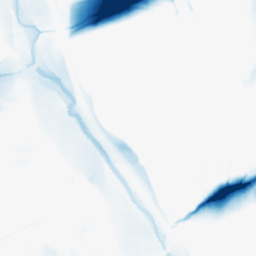
Category: morphological
Decomposition family: morphological_square
Decomposition parameters: operation: closing
size: 50
Upsampling method: cubic_catmull_rom
Upsampling parameters: scale: 4
Upsampling scale: 4